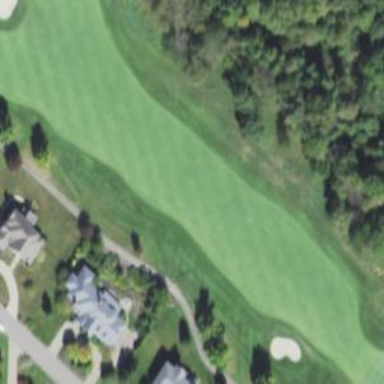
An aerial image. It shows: Golf fairway surrounded by grass.